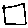
Label: square